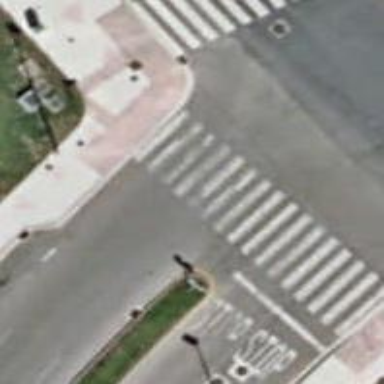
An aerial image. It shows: Uncontrolled crossing on the road.